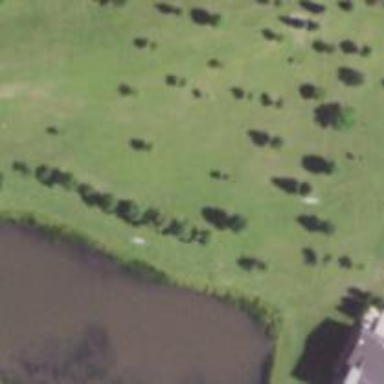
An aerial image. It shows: Disc golf hole.